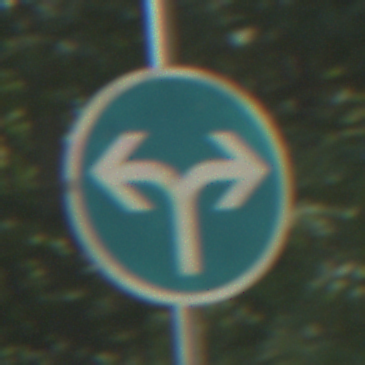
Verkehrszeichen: VorgeschriebeneFahrtrichtungRechtsOderLinks
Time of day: Midday
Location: Outdoor (RoadRail)
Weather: Clear
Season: NotSpecified
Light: Natural